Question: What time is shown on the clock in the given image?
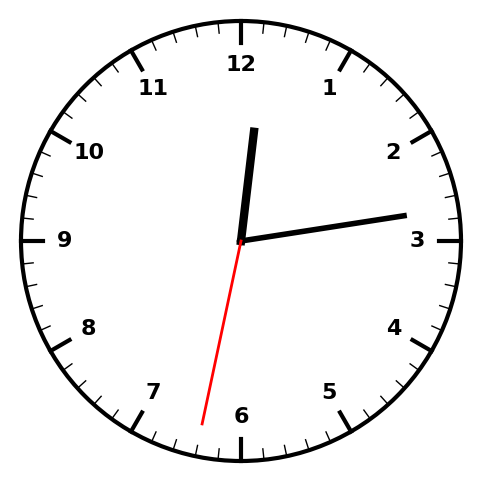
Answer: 12:13:32